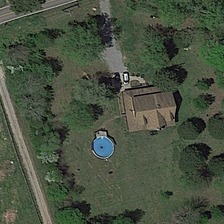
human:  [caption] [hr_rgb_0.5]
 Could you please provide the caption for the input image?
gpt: there was a brown building and a blue pool, a few trees and a road .

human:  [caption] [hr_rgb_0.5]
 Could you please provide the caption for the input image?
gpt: the white car is in front of the brown roof .

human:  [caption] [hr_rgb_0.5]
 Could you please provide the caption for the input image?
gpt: a brown roof building and a swimming pool surrounded by lawns and trees .

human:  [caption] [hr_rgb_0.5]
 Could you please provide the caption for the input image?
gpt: next to the house is a round open swimming pool .

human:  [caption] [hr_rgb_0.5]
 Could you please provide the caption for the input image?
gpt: a brown roof building and a swimming pool surrounded by lawns and trees .